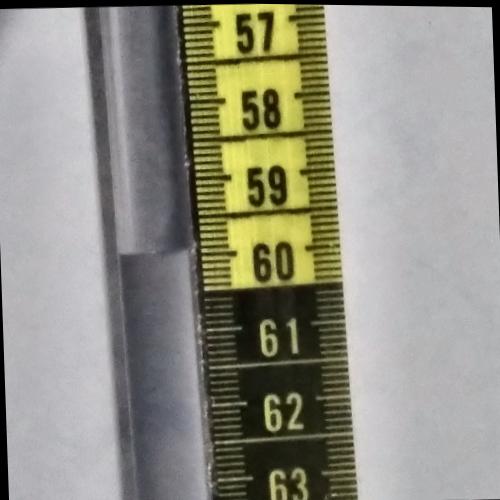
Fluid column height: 59.9 cm